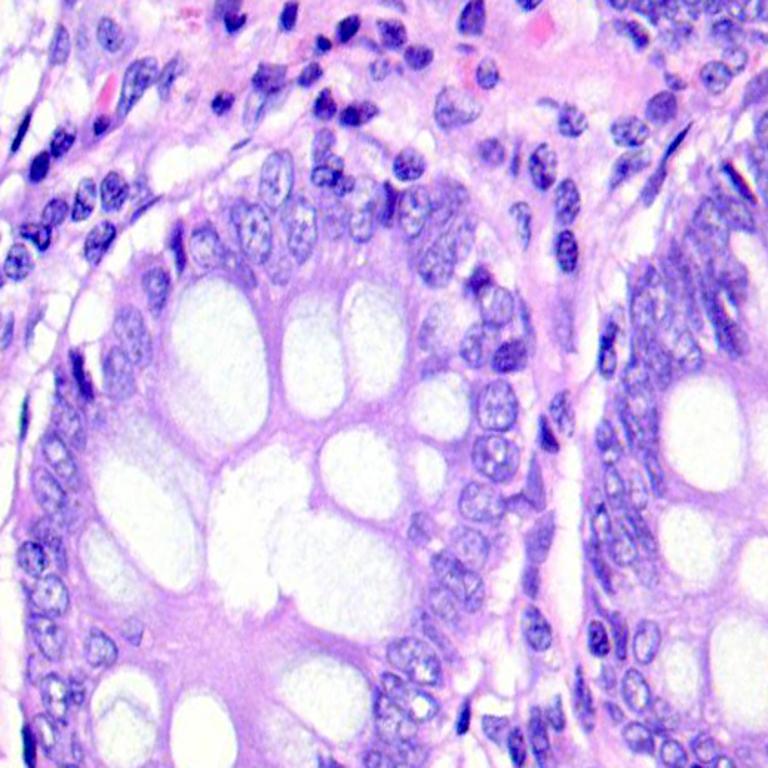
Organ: colon
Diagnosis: benign